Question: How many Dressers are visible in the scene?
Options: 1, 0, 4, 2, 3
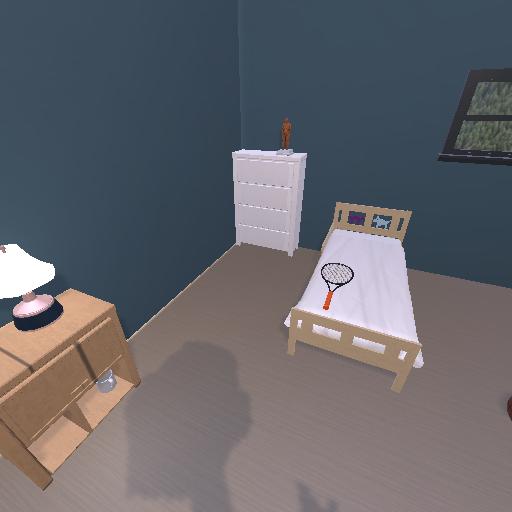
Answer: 1